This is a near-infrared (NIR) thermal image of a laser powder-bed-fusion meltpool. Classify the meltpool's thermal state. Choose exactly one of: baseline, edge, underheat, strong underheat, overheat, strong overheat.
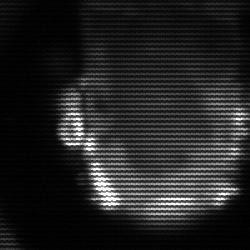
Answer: baseline